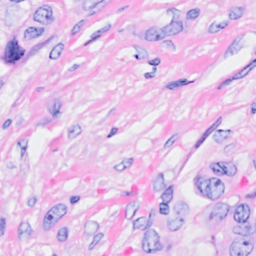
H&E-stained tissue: Breast